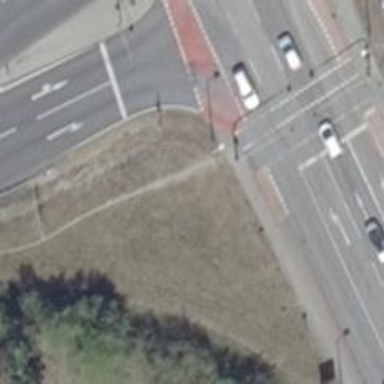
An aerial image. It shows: Traffic signal crossing.